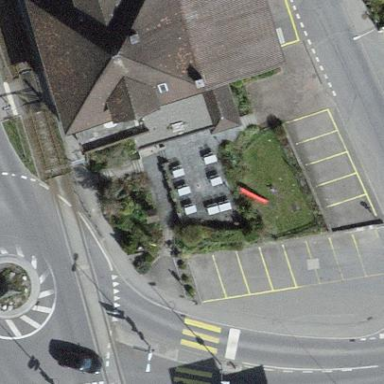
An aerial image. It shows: Outdoor seating area for leisure land.